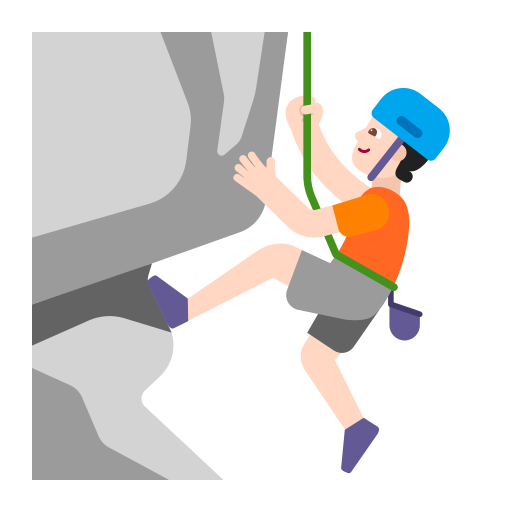
person climbing flat light